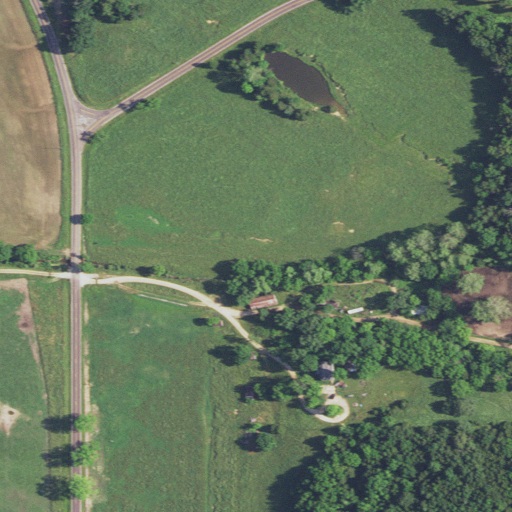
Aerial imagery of valley in Missouri named Sherrill Hollow containing pasture, mixed forest, deciduous forest, open development, low intensity development, and evergreen forest